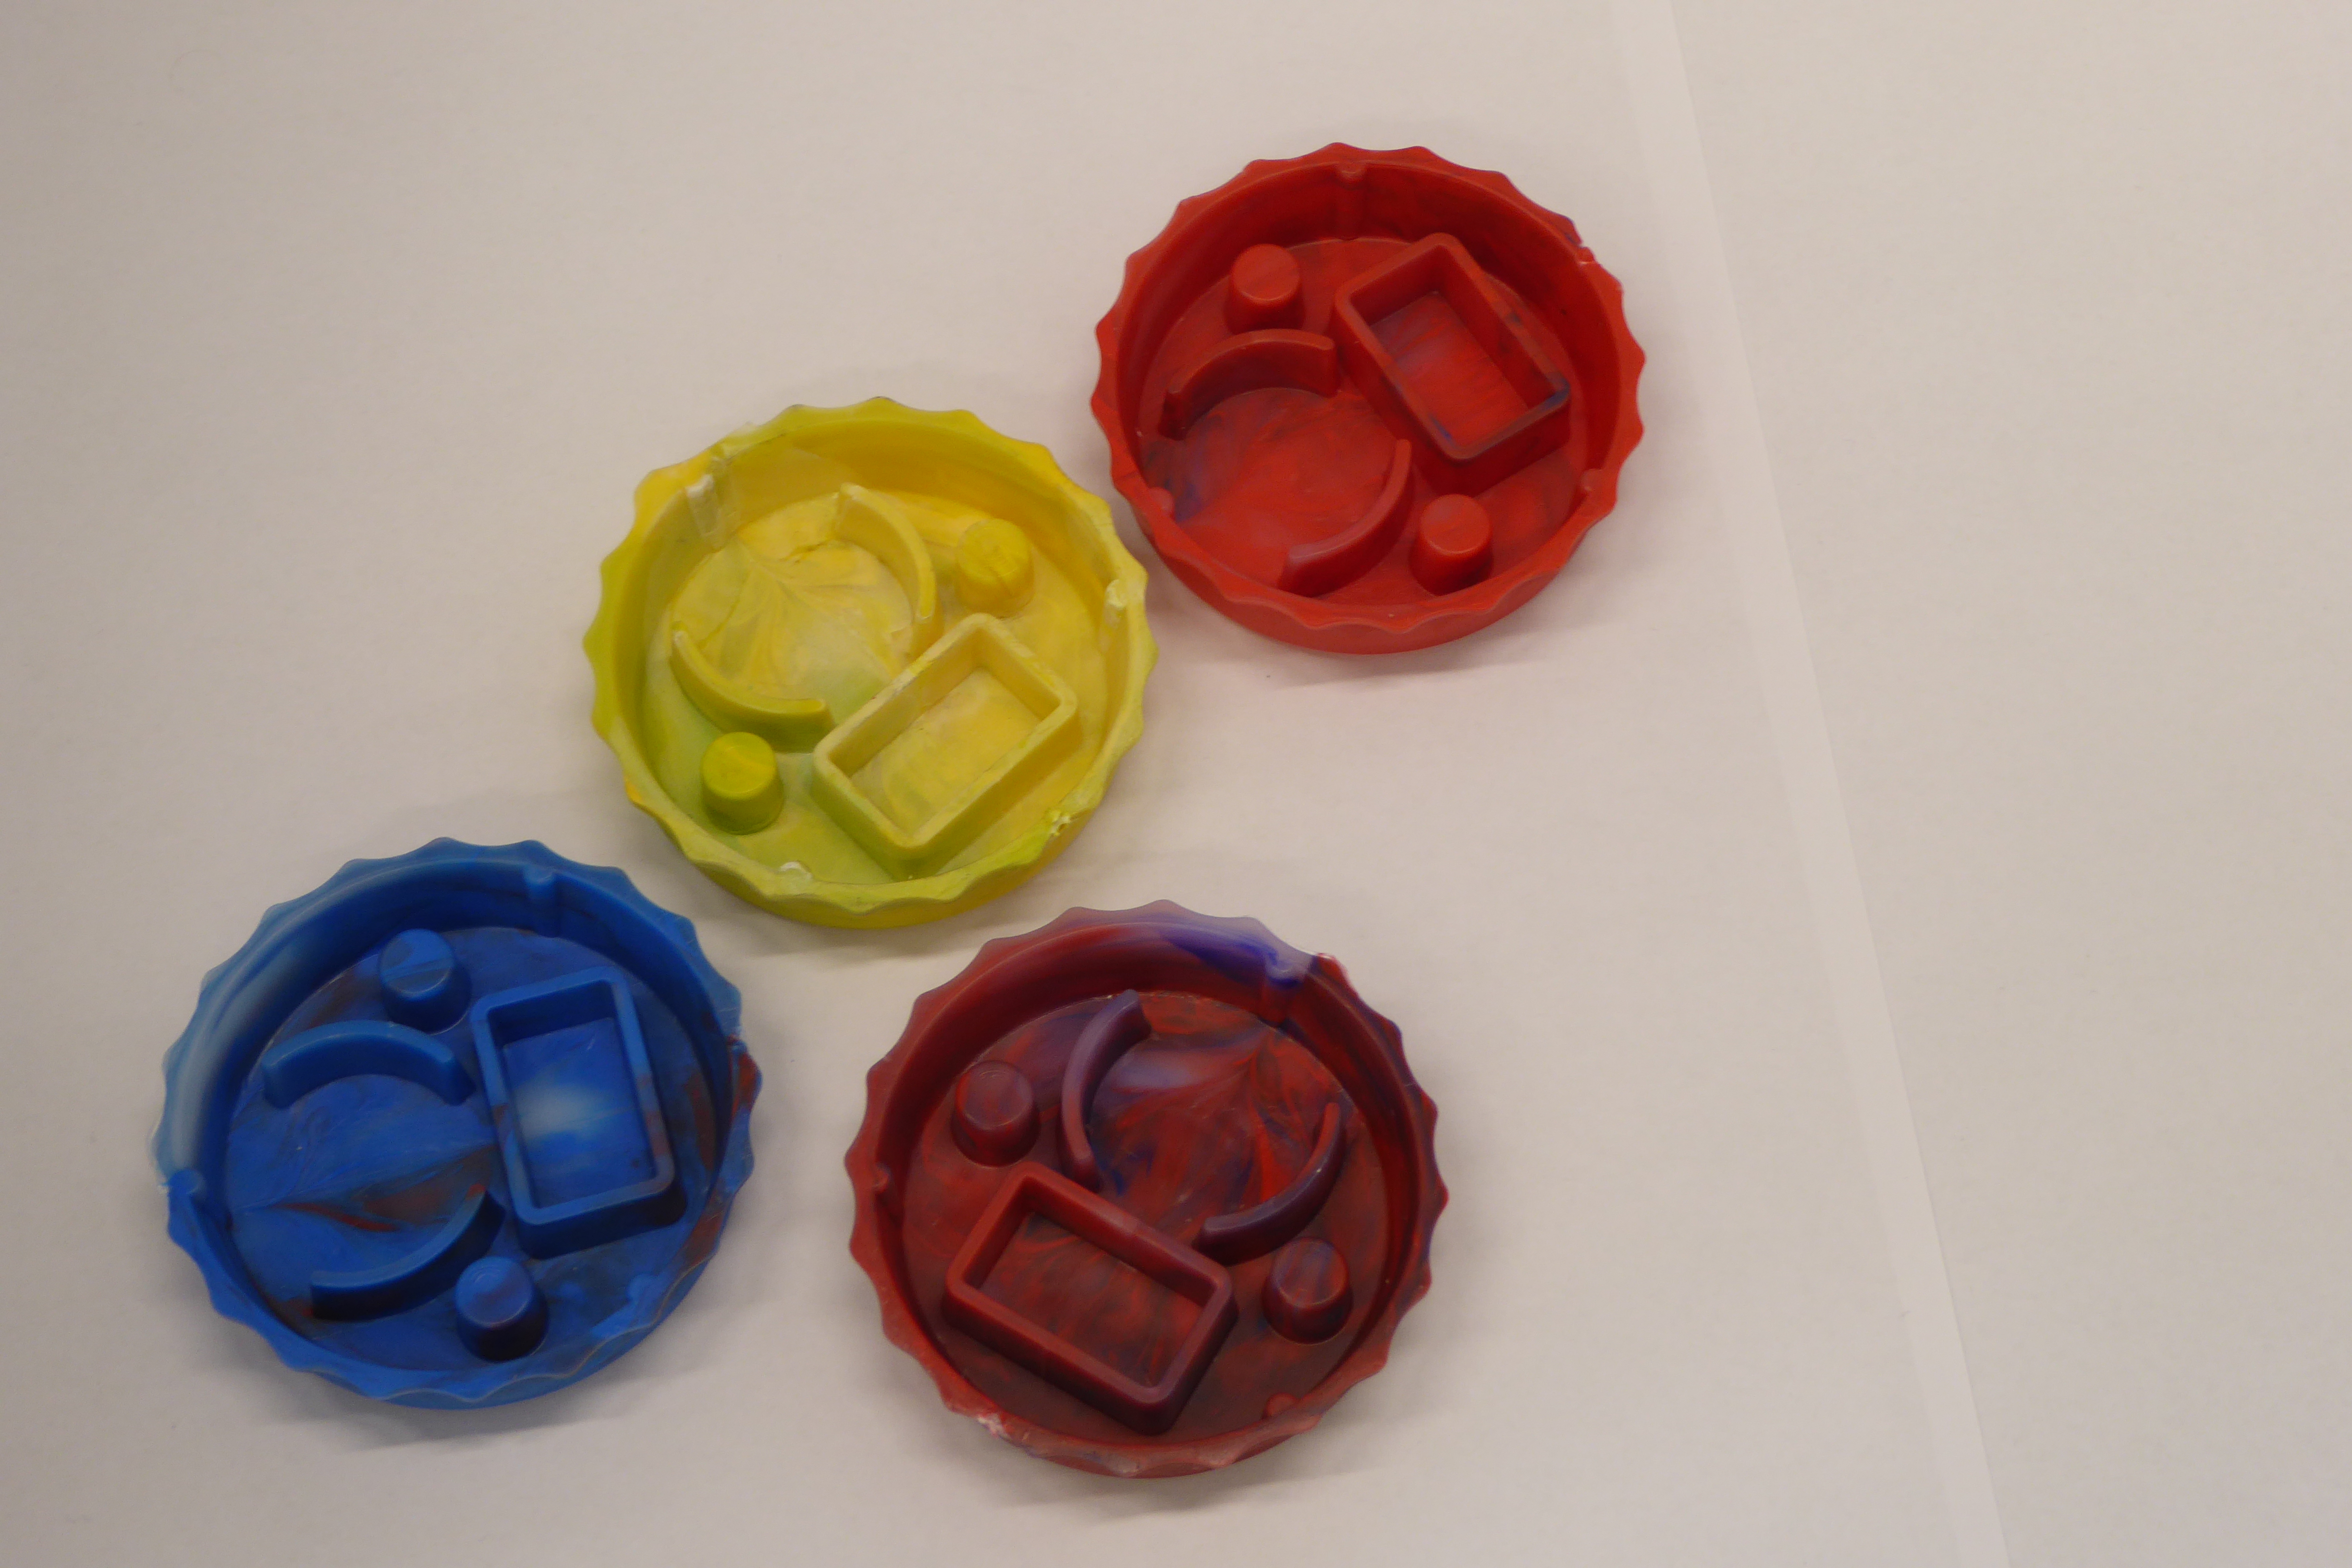
Label: Bottle Opener - Cover